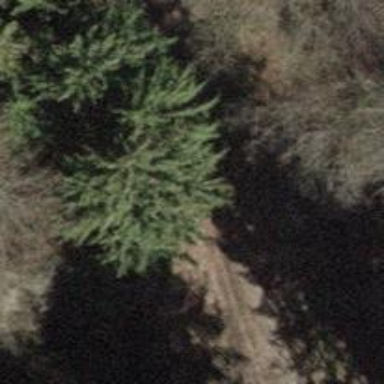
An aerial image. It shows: Marker post.